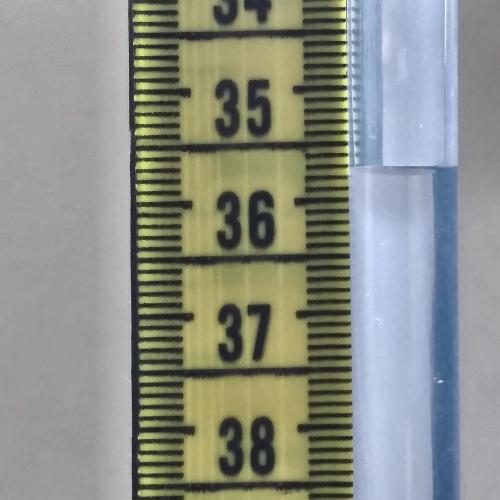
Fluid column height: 35.7 cm